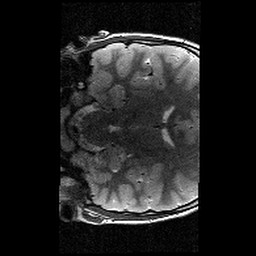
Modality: T2w
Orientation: coronal
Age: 11
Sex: male
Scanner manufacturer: siemens
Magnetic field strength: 3 T
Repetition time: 9.23 s
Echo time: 0.067 s